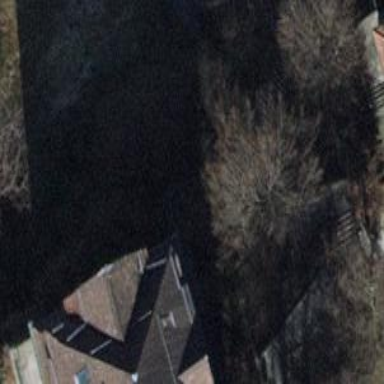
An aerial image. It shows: Road with steps.